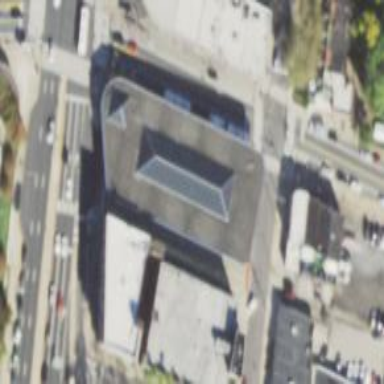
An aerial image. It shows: Bus station with roof.